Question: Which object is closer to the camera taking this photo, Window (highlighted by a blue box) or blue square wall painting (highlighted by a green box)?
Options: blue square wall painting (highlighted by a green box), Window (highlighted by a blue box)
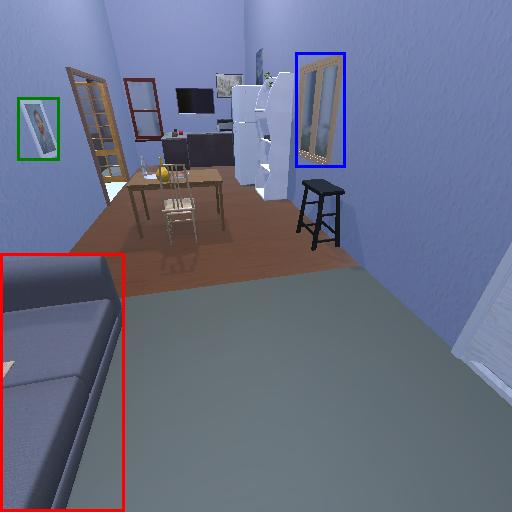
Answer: blue square wall painting (highlighted by a green box)